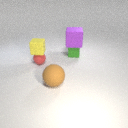
large brown rubber sphere in front of small green rubber cube